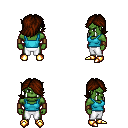
a pixel art fantasy rpg character, male body template, orc, green skin, teal pirate shirt, white pants, brown swoop hairstyle, leather bracers, gold boots, four views (front, back, left, right), 2x2 character sprite sheet, small pixel art, hard edges, no anti-aliasing